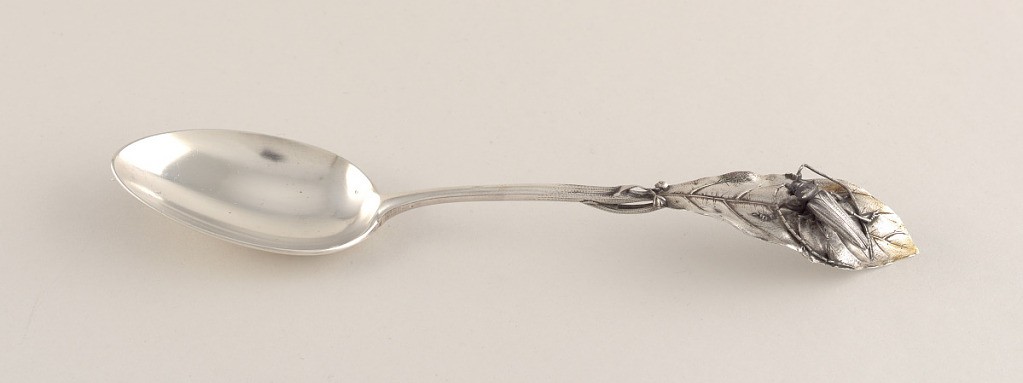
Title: Dessert Fork with Capricorn Beetle
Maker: Charles Victor Gibert, French
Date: ca. 1890
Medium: silver
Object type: spoon
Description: Oval bowl with plain narrow stem. Stem continues to form branch with small twigs terminating in buds and long leaf. Capricorn bettle applied diagonally on lower portion of leaf, with antenna wrapped around on either side of its body.